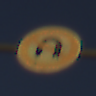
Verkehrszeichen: VerbotWenden
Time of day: SunriseSunset
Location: Outdoor (Nature)
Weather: Clear
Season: NotSpecified
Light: Natural